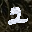
Label: 2